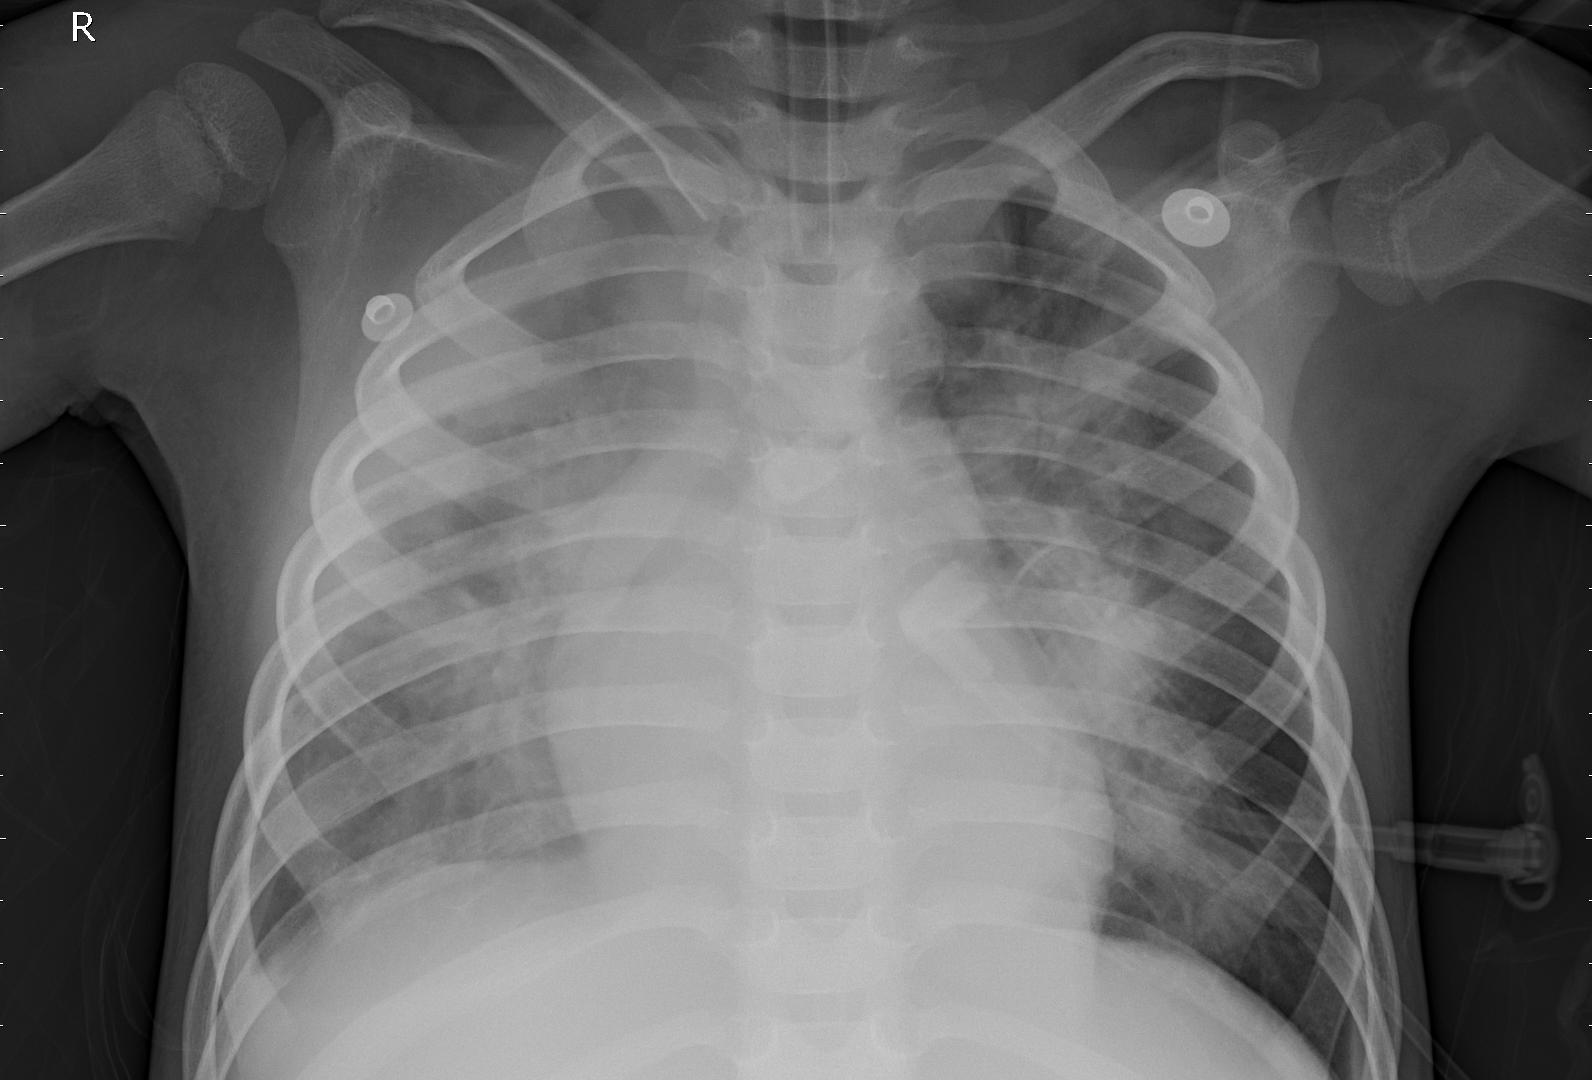
Diagnosis: PNEUMONIA